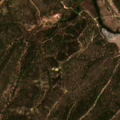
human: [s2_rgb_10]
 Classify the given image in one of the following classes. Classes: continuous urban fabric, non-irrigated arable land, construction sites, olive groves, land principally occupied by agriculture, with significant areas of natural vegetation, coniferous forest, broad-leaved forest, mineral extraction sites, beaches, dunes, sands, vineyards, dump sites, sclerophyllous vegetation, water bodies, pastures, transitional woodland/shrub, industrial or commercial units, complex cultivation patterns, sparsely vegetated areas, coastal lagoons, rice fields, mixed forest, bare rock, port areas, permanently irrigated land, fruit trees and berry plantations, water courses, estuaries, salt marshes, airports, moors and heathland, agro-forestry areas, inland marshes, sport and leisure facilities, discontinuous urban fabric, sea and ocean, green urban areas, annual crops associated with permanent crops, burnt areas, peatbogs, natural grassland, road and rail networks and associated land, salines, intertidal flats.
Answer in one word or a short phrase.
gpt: non-irrigated arable land, olive groves, broad-leaved forest, mixed forest